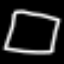
Label: square